Aerial crown-view tile of a tropical tree (Barro Colorado Island, Panama), acquired 20240813:
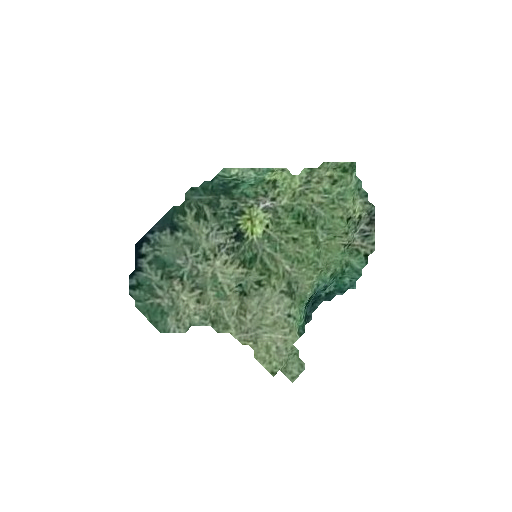
Species: Quararibea stenophylla
GBIF accepted scientific name: Quararibea stenophylla
Crown area: 51.705 m²